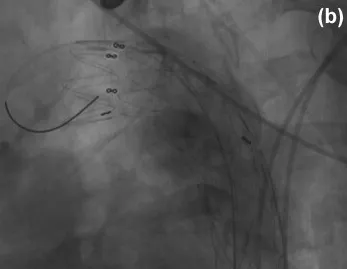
The implanted stent.
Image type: radiology (x_ray)